Question: I've problems on my website, and I'm a not very experienced HTML / CSS coder, I'd like of any help about my height problem on Internet Explorer. Chrome, Opera and Firefox it never occurs.
Here's my website:
<URL>
I've detected an unique problem that occurs on the Internet Explorer when the CSS loads, is the Height bug.
Sometimes the website height abnormally scroll down, and the size isn't correctly rendered as this picture:

I hope to solve it with any JavaScript or HTML that can fix the height on this browser.
Thanks for any help.
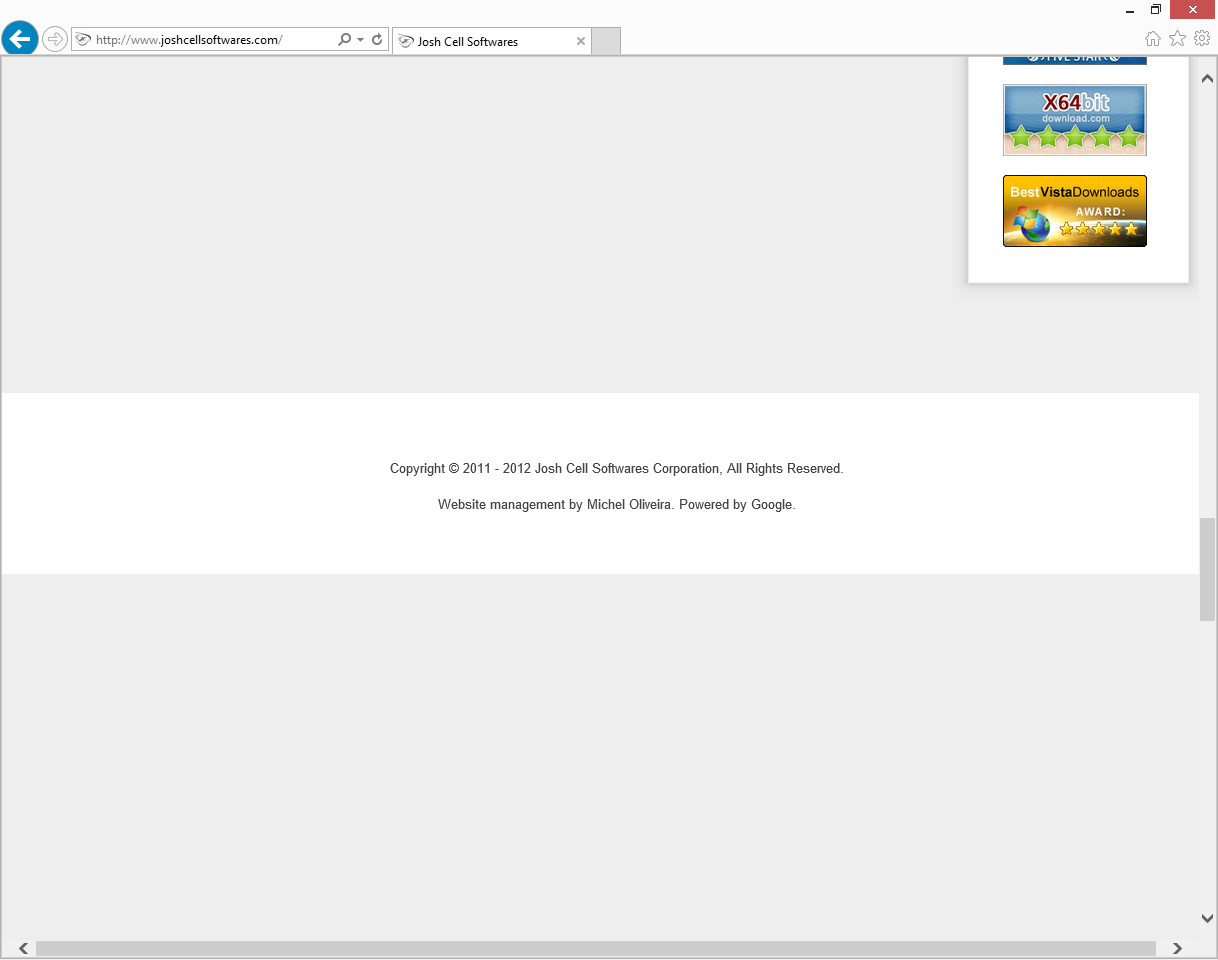
Answer: You're getting all that extra space as you have a JS error that prevents the page from fully loading. If you use the developer tool in IE (F12), you'll see that your 'body' still has the class 'loading' when the page loads correctly (no extra space), the final bit of JS fired and the 'body' doesn't have that class any more. So it dies before that point.
The only error showing up on console and using breakpoints in the IE developer tool (F12) is: 'FB.getLoginStatus() called before calling FB.init()'. This is coming from your '<PHONE>-widgets.js'.
The solution to properly initializing FB is addressed in another post, <URL>.